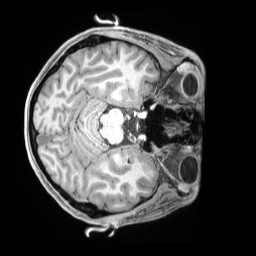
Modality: T1w
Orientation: axial
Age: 21
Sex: female
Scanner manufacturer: siemens
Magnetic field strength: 3 T
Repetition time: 2.4 s
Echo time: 0.00226 s